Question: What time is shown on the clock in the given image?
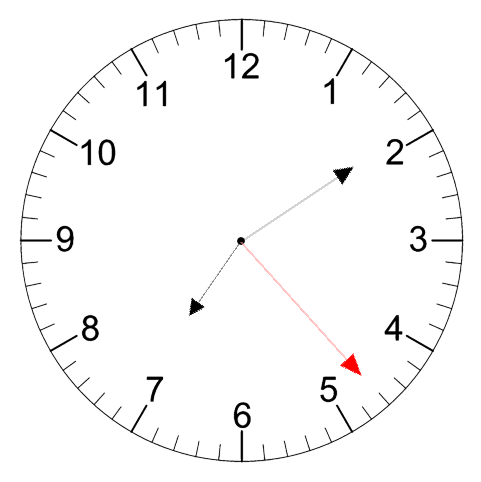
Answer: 07:09:23